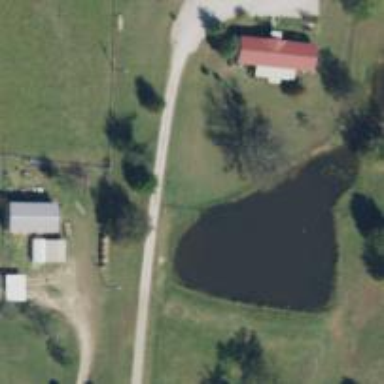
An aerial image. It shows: Driveway leading to service road.